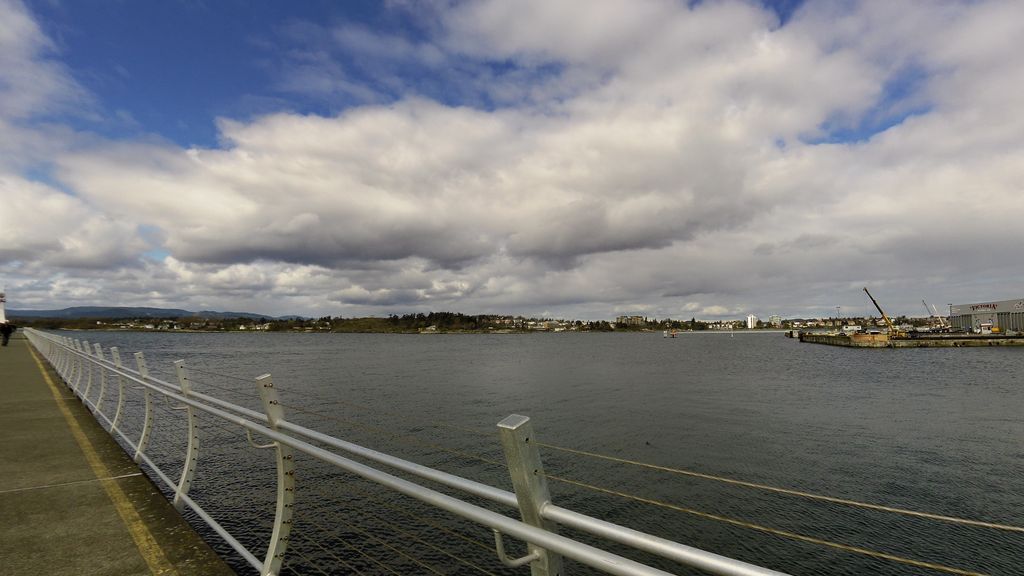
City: victoria